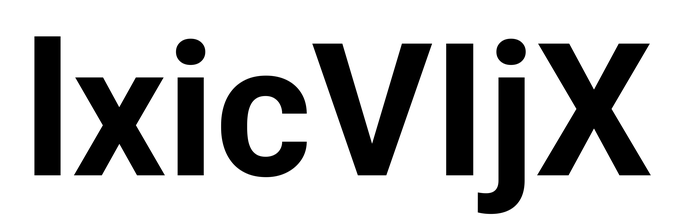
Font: Roboto_Bold